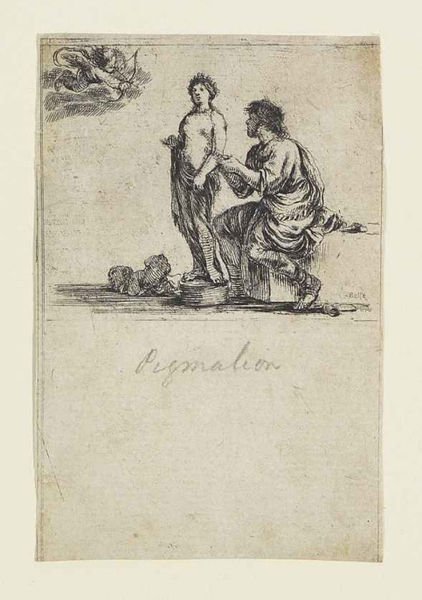
Titel: Jeu de la Mythologie - Pigmalion
Künstler: Stefano della Bella
Standort: Karlsruhe
Institution: Staatliche Kunsthalle Karlsruhe
Schlagwörter: akt, flügel, gott, himmel, kopf, mann, nackt, schatten, umhang, weiß, menschen, sitzen, brust, busen, frau, frisur, hintergrund, kleider, köpfe, licht, männer, schwarz, skizze, zeichnung, blick, hund, tier, wolke, alt, bart, arm, falten, sockel, stehen, stein, tod, tot, vollbart, bildnis, herr, signatur, boden, figur, gewand, haare, mantel, sitzend, stehend, paar, blatt, gesang, theater, fliegen, engel, putte, putto, skulptur, statue, apfel, brüste, schrift, liebe, papier, ecke, sitz, bogen, unterhaltung, zwei, lehm, grafik, graphik, schattierung, klein, schemel, weib, detail, zwei männer, muse, korb, sandalen, faltenwurf, halbnackt, podest, oberkörper, oben, name, knochen, katze, antike, buch, links, bedeckt, druck, schwarz-weiß, druckgrafik, schraffur, radierung, stich, titel, künstler, seite, text, schraffiert, bleistift, entwurf, kunst, lorbeer, mythologie, sitzfigur, sandale, jüngling, leben, verliebt, antik, götter, zeus, satyr, toga, begierde, griechisch, mythos, sage, flehen, eros, griechenland, venus, tempel, löwe, anbeten, hera, juno, jupiter, block, amor, anbetung, grieche, kunsthandwerk, köcher, pfeil, bewunderung, handschrift, cupido, armor, bildhauer, schuss, erhöht, werk, nckt, hauen, schöpfung, ovid, skulpteur, stu, engelsflügel, zeuss, zielen, galatea, pygmalion, drck, adam eva, jeu, sagengestalt, einblatt, bocgen, usen, frau und mann, lch, e, verlieben, pigmalion, geschöpf, bewundert, wplke, pegmalion, kupido, gespräc, pigmaleon, pygmallion, pfeilamor, fliiegen, puzmalion, üegnation, pegnation, europa#, liebe gesang